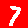
Digit: 7